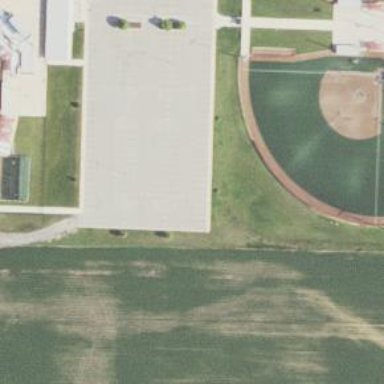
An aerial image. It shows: Baseball or softball pitch with artificial turf surface for leisure sports.